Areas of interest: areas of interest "Yangzhou Sports Park Swimming and Diving Hall"
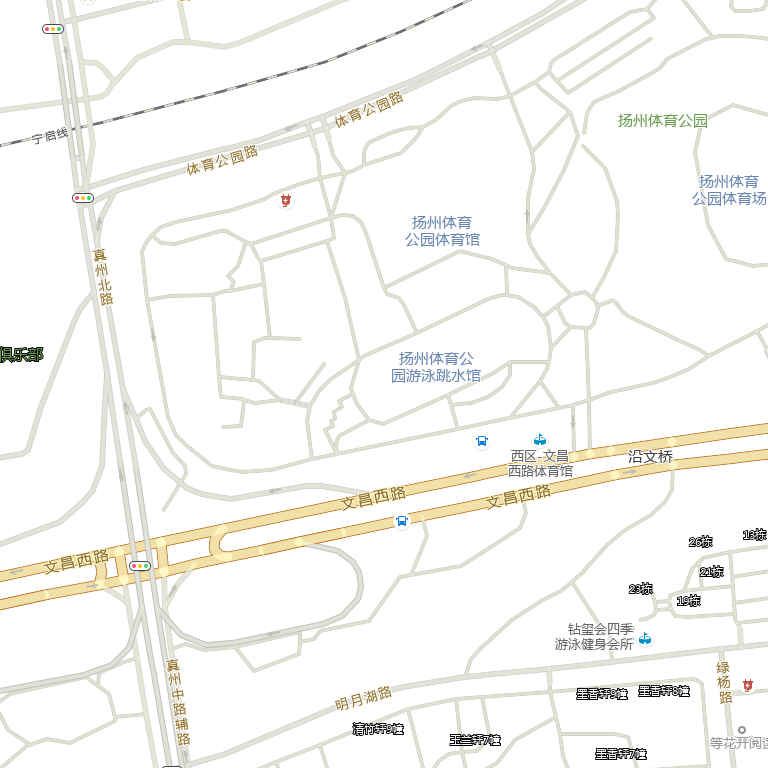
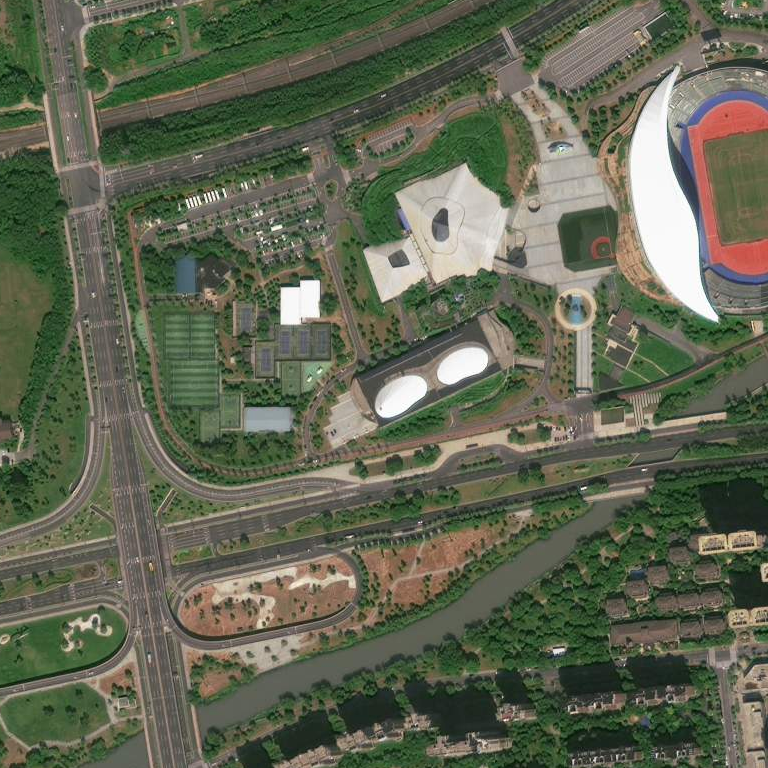